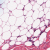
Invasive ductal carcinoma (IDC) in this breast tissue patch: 0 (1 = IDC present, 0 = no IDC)